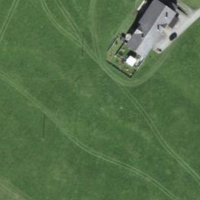
EUNIS habitat code: 24
Species observed at this site:
Cardamine pratensis